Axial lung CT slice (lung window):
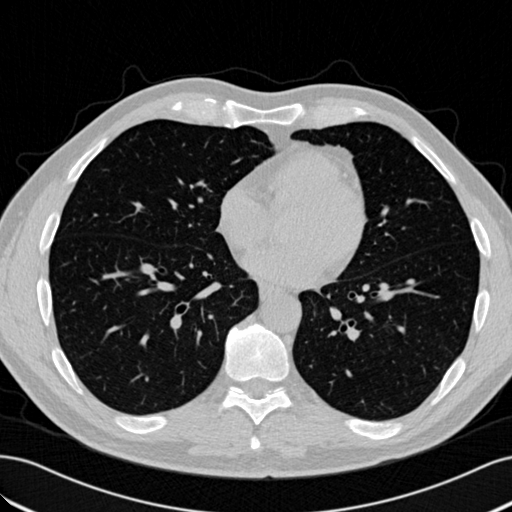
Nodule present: no